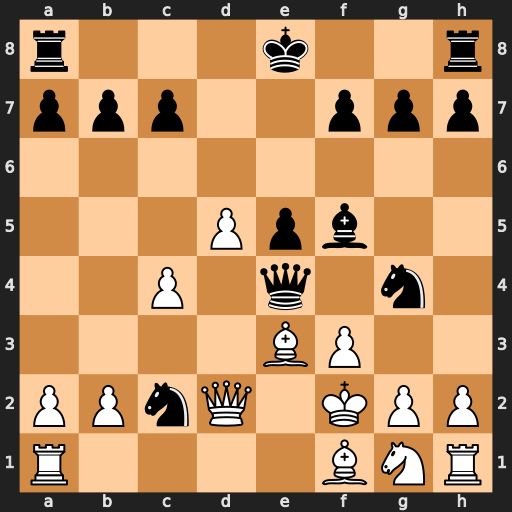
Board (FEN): r3k2r/ppp2ppp/8/3Ppb2/2P1q1n1/4BP2/PPnQ1KPP/R4BNR
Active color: w
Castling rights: kq
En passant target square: -
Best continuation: fxg4 Nxa1 gxf5